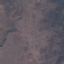
Land use / land cover class: HerbaceousVegetation